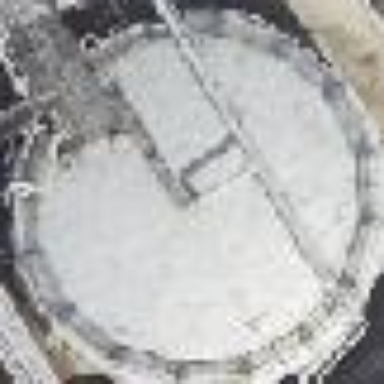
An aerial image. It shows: Building with storage tank.